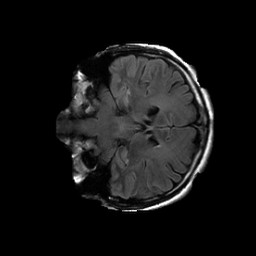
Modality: FLAIR
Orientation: coronal
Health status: ill
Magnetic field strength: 3 T